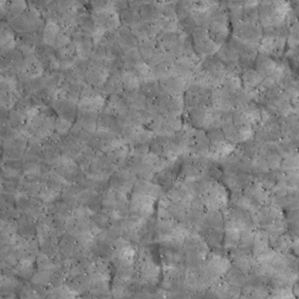
Label: non_frost